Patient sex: F
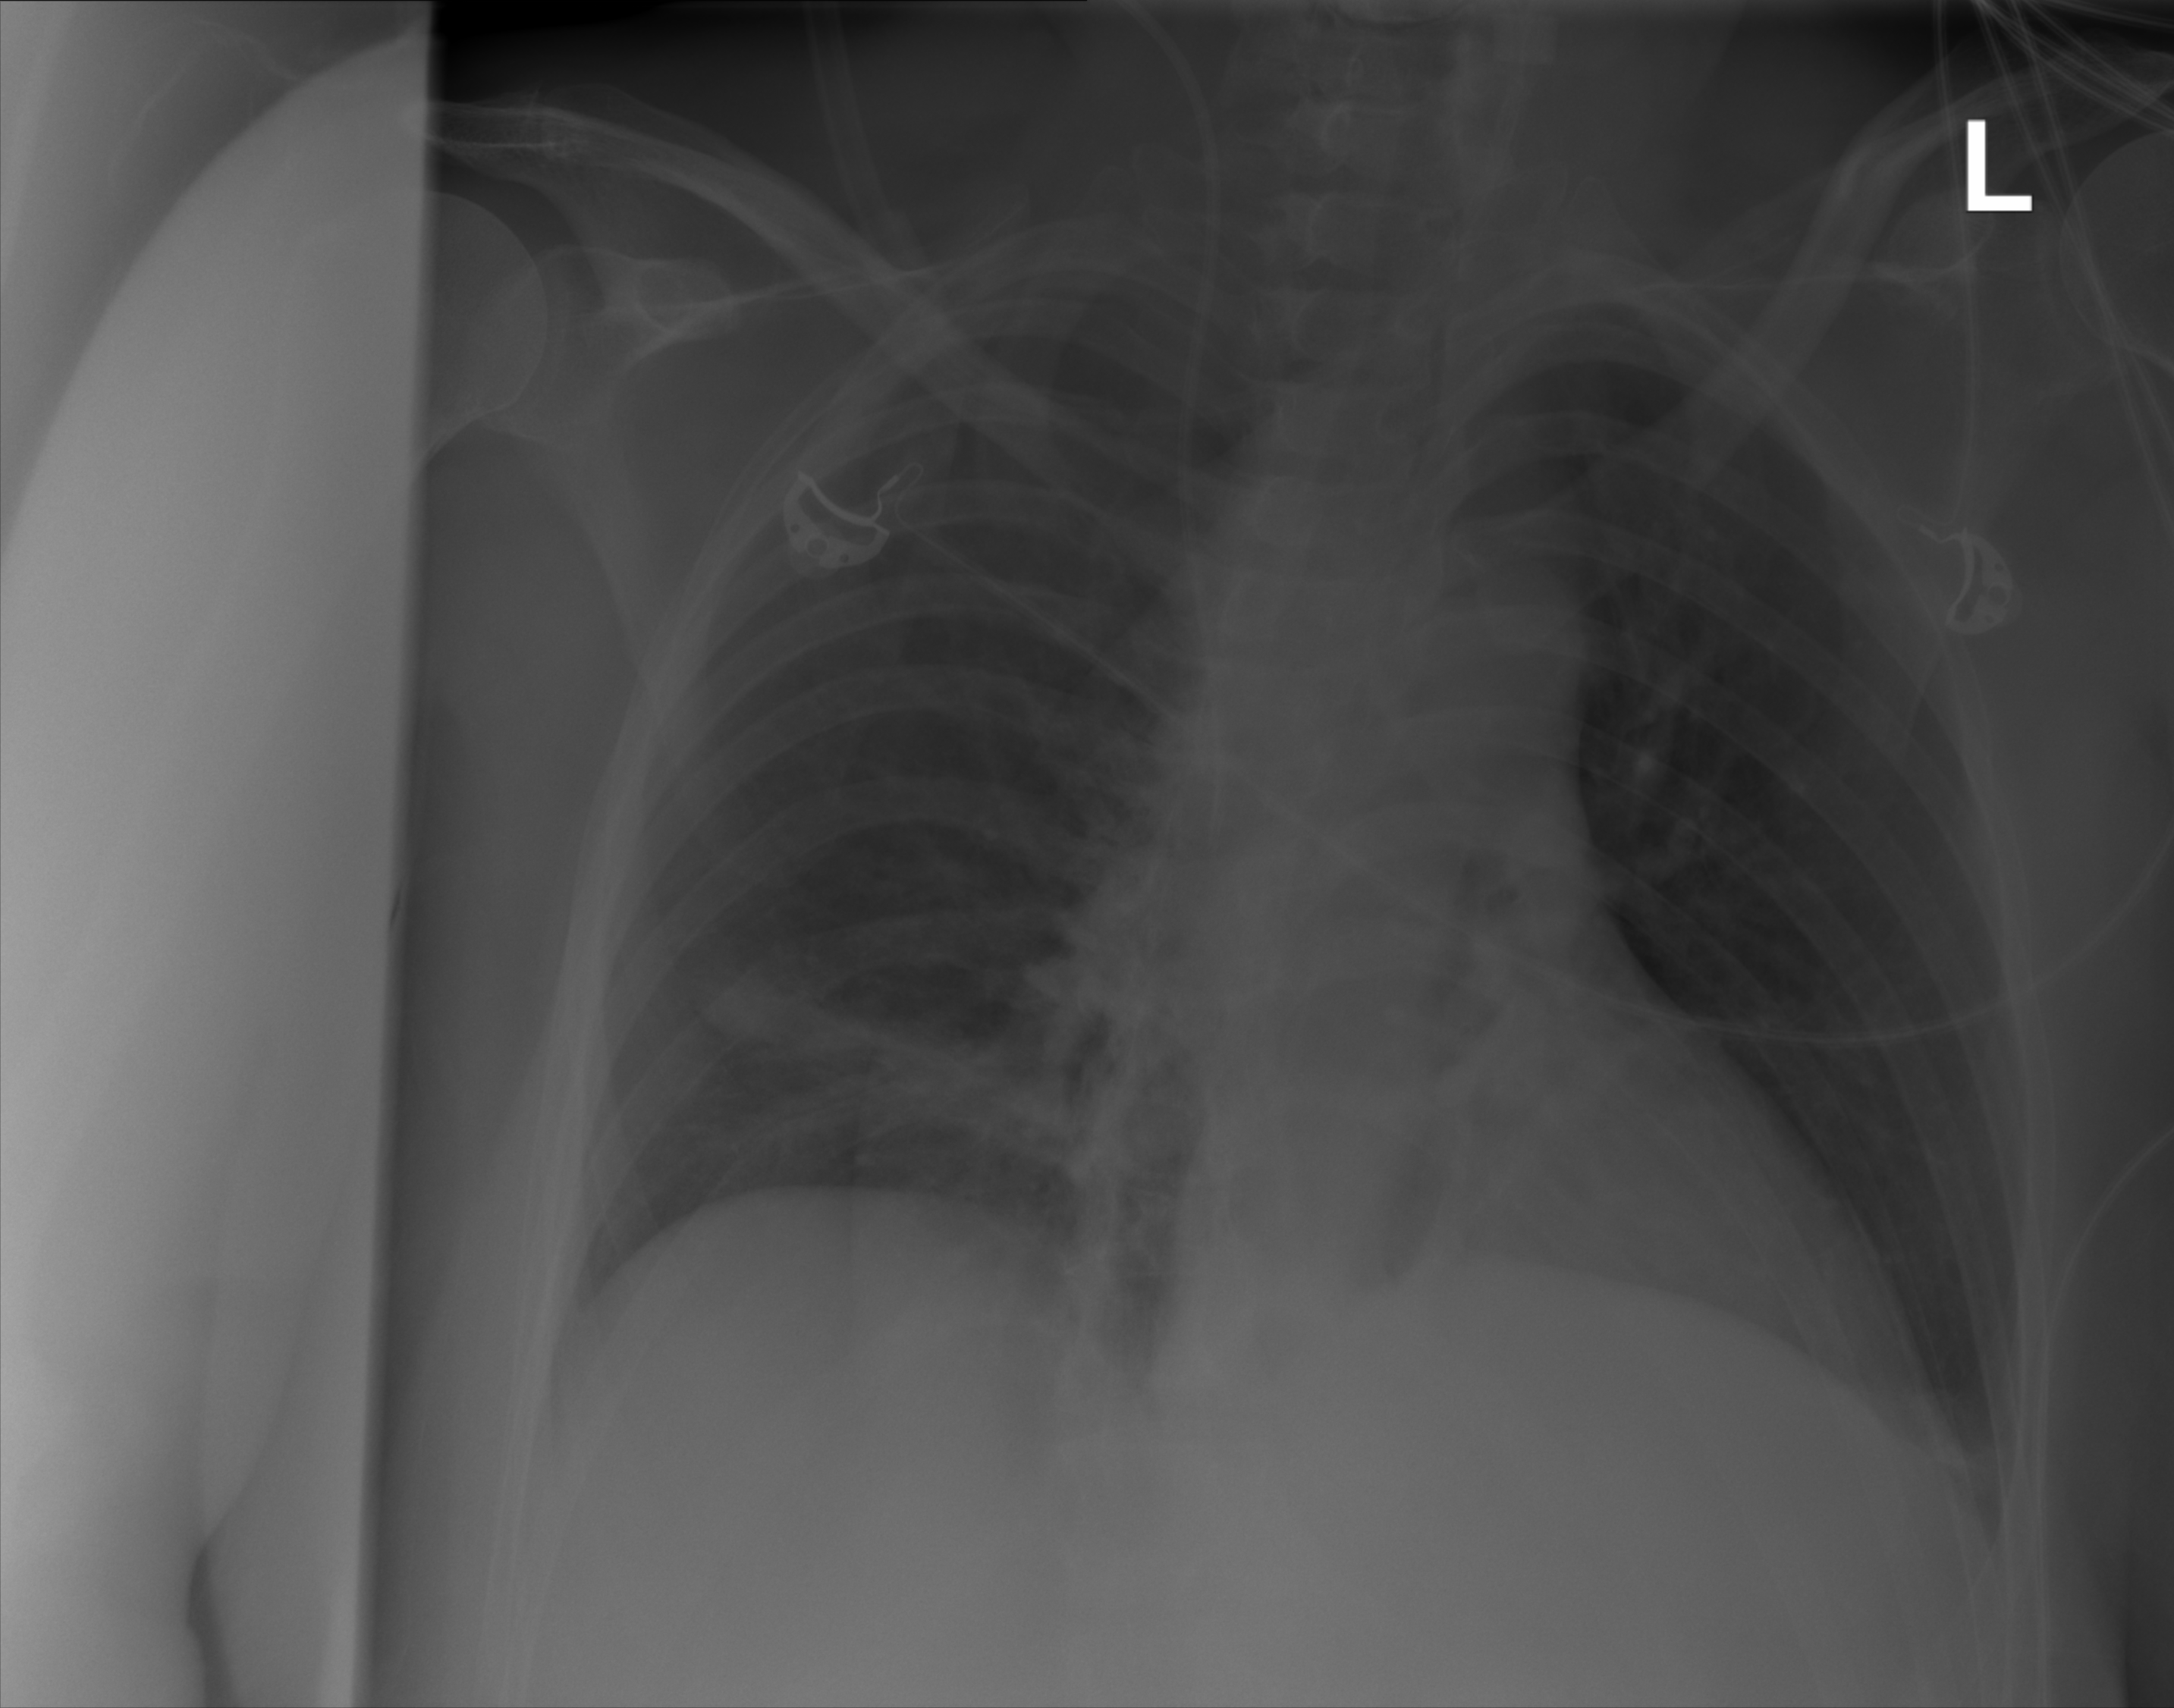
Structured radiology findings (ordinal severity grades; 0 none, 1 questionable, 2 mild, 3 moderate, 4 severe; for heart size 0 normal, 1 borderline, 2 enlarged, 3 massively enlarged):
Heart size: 0
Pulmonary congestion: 0
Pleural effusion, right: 0
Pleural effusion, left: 0
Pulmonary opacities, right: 0
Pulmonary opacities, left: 0
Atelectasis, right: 2
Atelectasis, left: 2